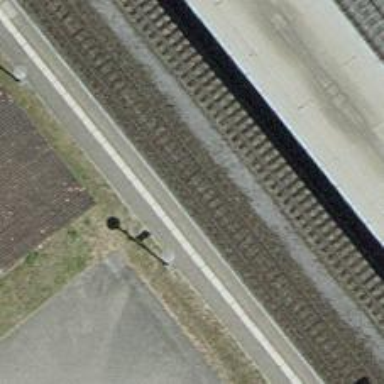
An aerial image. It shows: Stop position for public transport on the railway.